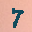
Label: 7